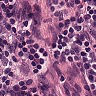
Metastatic tissue present: no